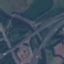
Land use / land cover: Highway